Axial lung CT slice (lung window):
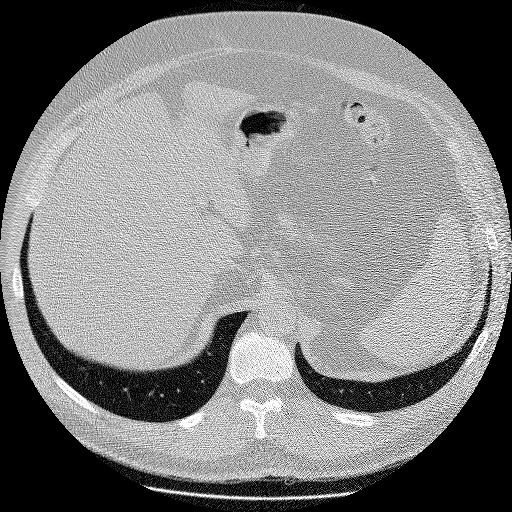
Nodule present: no